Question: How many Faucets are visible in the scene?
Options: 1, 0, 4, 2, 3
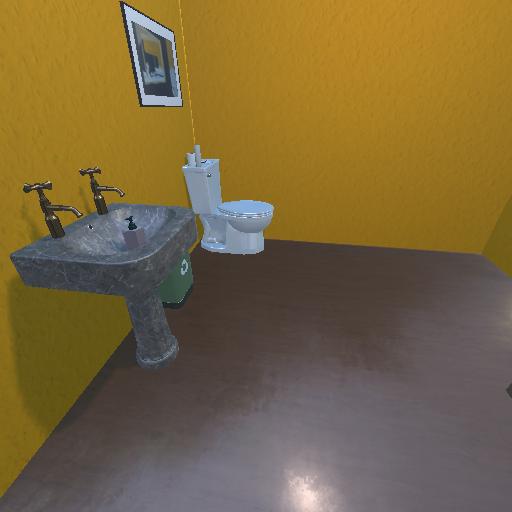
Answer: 1